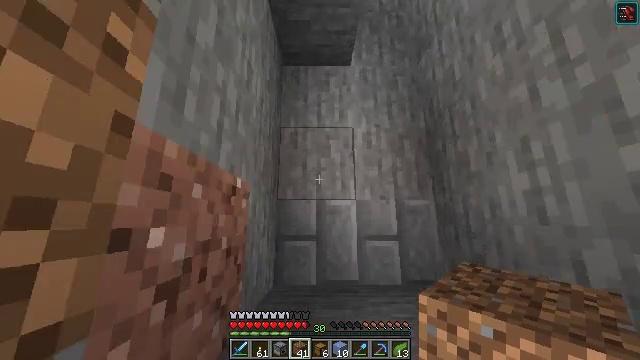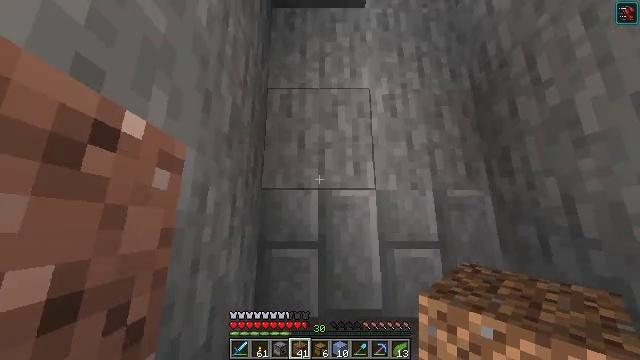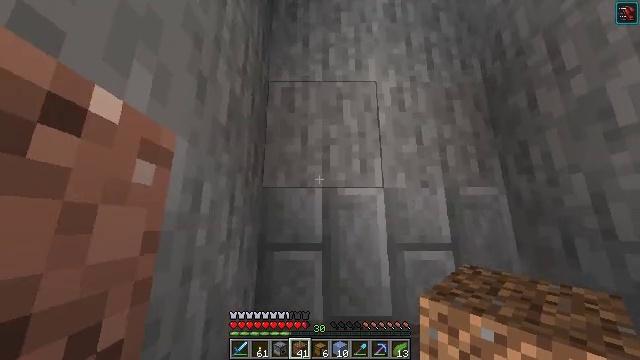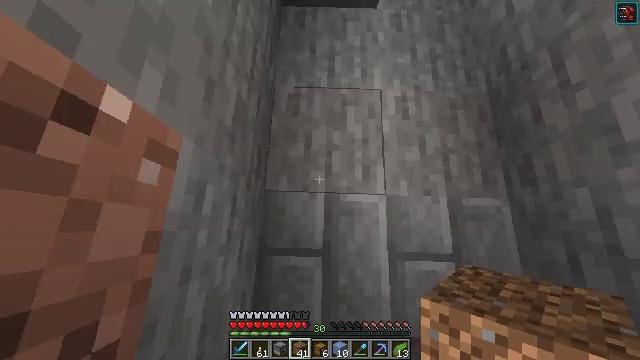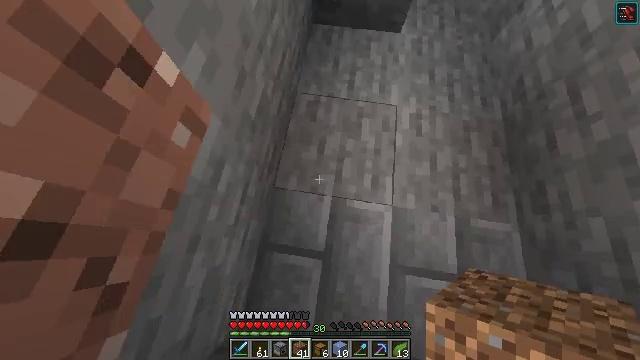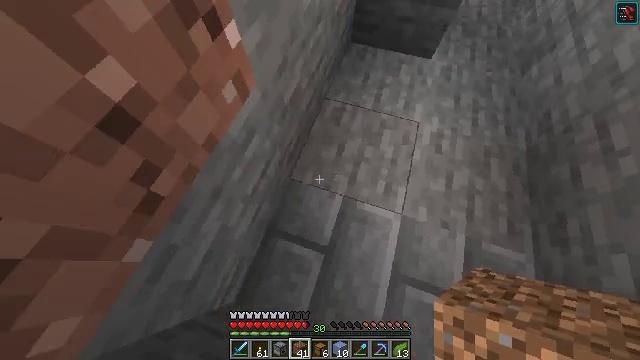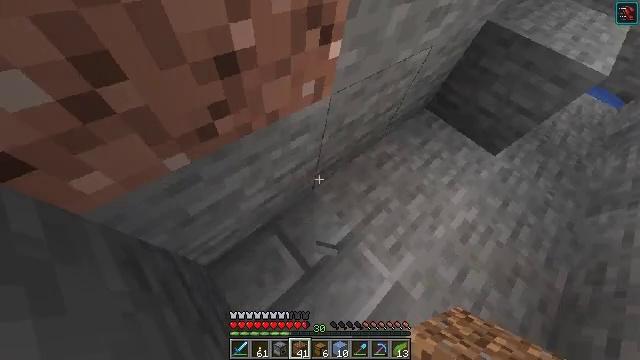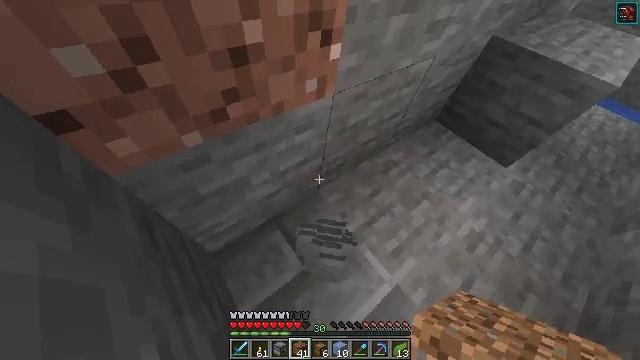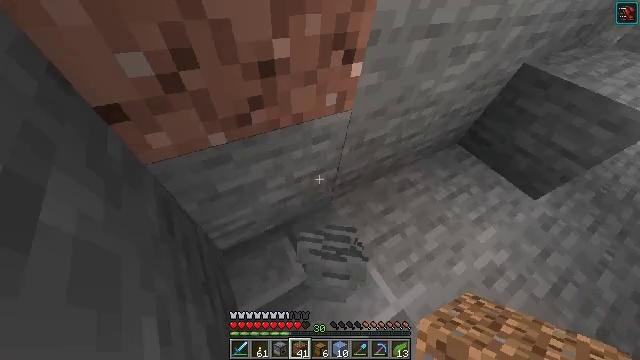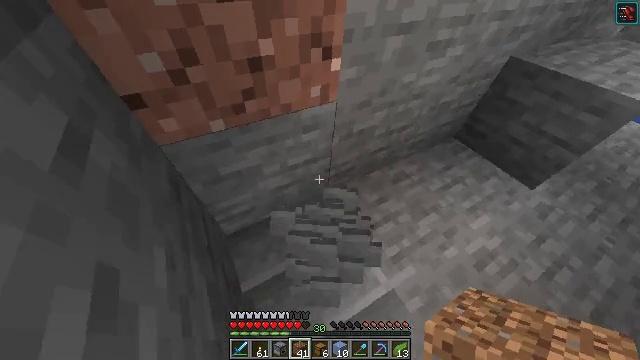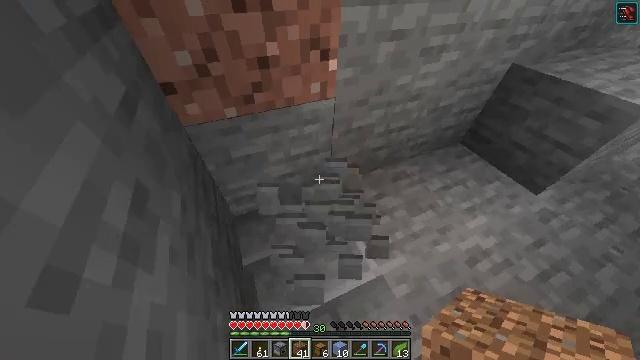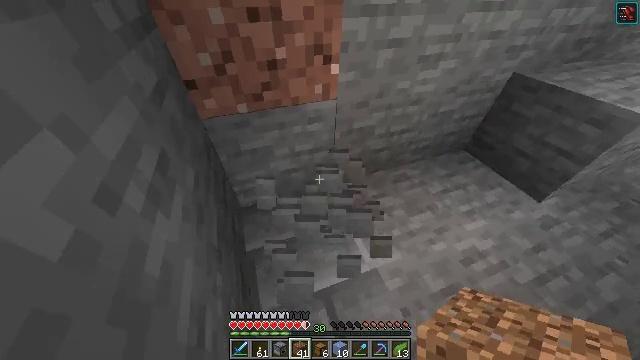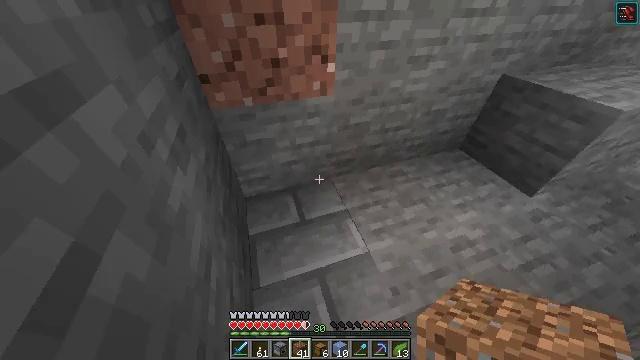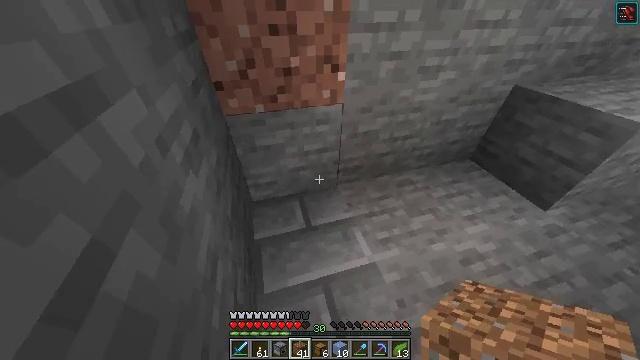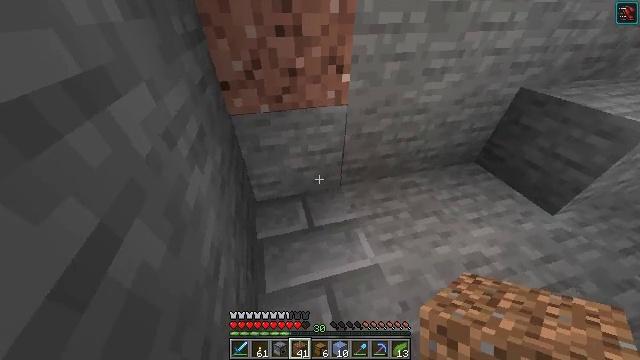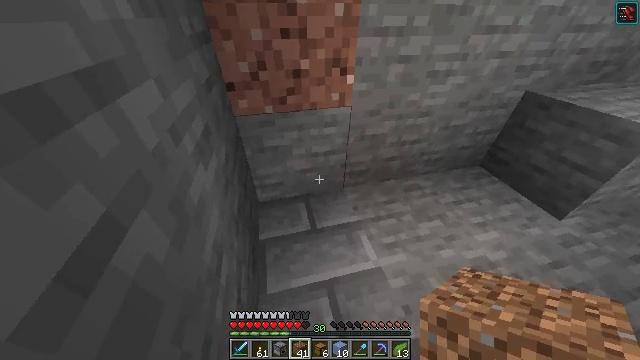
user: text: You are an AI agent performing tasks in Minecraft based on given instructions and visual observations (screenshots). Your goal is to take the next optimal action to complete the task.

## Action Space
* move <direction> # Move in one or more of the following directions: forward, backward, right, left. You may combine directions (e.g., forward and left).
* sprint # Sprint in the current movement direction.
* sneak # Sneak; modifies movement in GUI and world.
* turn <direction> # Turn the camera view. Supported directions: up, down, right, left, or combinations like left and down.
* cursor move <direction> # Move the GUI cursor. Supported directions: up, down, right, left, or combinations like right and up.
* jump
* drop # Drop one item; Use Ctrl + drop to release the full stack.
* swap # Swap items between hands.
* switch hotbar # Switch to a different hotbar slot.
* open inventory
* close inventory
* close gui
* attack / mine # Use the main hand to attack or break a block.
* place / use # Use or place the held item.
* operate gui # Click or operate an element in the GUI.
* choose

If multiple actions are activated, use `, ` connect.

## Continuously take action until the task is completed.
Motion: motion action
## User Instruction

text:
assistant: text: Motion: no_op
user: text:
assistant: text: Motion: no_op
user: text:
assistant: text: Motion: turn left and up
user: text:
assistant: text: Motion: move back, turn left and up
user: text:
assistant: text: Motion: move back, turn left and up
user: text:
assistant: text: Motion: move back, turn left and up
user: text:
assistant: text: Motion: move back, turn left and up
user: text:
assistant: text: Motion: move back, turn left and up
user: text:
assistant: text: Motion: move back, turn left and up
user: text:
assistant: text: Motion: move back, turn left and up
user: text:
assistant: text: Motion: move back, turn left and up
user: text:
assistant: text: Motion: move back, turn left and up
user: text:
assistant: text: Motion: move back, turn left and up
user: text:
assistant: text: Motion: turn left
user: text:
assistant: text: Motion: turn left
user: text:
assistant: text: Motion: turn left
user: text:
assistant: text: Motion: no_op
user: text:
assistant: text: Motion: no_op
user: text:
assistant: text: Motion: no_op
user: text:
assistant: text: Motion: no_op
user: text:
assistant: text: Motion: no_op
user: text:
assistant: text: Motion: no_op
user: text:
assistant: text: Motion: no_op
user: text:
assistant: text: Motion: no_op
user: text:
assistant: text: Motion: no_op
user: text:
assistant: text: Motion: no_op
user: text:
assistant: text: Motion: no_op
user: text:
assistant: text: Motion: no_op
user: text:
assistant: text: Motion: no_op
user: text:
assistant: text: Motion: no_op